Question: I am currently creating a code that has a subclass which will inherit the data fields and methods of a superclass. The subclass will also have an additional field but I wanted to start with one field.
I am using an input file called birds.csv that has 4 columns. I want to add 5th coumn with 10 rows of data which I already did.
I am using that subclass to get and set the methods of the field and initialize it.
I currently have 4 errors with my code and I really need help with what I need to fix.
Code:
'''
import java.io.BufferedReader;
import java.io.FileReader;
import java.io.IOException;
import java.util.ArrayList;
import java.util.List;
public class TestingCode {
public static void main(String[] args) {
//error checking for commandline input
if(args.length != 1){
System.out.println("Please enter at least one input file into the argument.");
//terminates the program if more than 1 is entered
System.exit(1);
}
String csvFile = args[0];
String line = "";
String cvsSplitBy = ",";
List<HawaiiNativeForestBirds> listofBirds = new ArrayList<HawaiiNativeForestBirds>();
try (BufferedReader br = new BufferedReader(new FileReader(csvFile))) {
while ((line = br.readLine()) != null) {
// use comma as separator
String[] bird = line.split(cvsSplitBy);
HawaiiNativeForestBirds Hawaiinbird = new HawaiiNativeForestBirdsWithMoreData(bird[0],bird[1],bird[2],Integer.valueOf(bird[3]),bird[4]);
listofBirds.add(Hawaiinbird);
}
}
catch (IOException e) {
e.printStackTrace();
}
HawaiiNativeForestBirds[] hbirds=new HawaiiNativeForestBirds[listofBirds.size()];
System.out.println("index " + " element ");
int i=0;
for (HawaiiNativeForestBirds hbird:hbirds){
i++;
System.out.println(i+" "+hbird);
}
hbirds= listofBirds.toArray(new HawaiiNativeForestBirds[listofBirds.size()]);
System.out.println("index " + "name "+ " Scientific Name "+ " Color " + " Population");
i=0;
for (HawaiiNativeForestBirds hbird:hbirds){
i++;
System.out.println(i+" "+hbird.toString());
}
hbirds= listofBirds.toArray(new HawaiiNativeForestBirds[listofBirds.size()]);
System.out.println("index " + "name "+ " Scientific Name "+ " Color " + " Population");
i=0;
for (HawaiiNativeForestBirds hbird:hbirds){
i++;
System.out.println(i+" "+hbird.toString2());
}
hbirds= listofBirds.toArray(new HawaiiNativeForestBirds[listofBirds.size()]);
System.out.println("index " + "name "+ " Scientific Name "+ " Color " + " Population" + " Author");
i=0;
for (HawaiiNativeForestBirds hbird:hbirds){
i++;
System.out.println(i+" "+hbird.toString3());
}
}
}
class HawaiiNativeForestBirds {
protected String name;
protected String scientificname;
protected String color;
protected Integer population;
public HawaiiNativeForestBirds(){
}
public HawaiiNativeForestBirds(String name, String scientificname,
String color, Integer population) {
super();
this.name = name;
this.scientificname = scientificname;
this.color = color;
this.population = population;
}
// getters and setters hidden
public String toString() {
String output = name + " " + scientificname + " " + color + " " + population;
return output;
}
public String toString2() {
population = population + 1;
String output = name.toUpperCase() + " " + scientificname.toUpperCase() + " "+ color.toUpperCase() + " " + population;
return output;
}
}
'''
Class 'HawaiiNativeForestBirdsWithMoreData':
'''
class HawaiiNativeForestBirdsWithMoreData extends HawaiiNativeForestBirds {
private String author;
public HawaiiNativeForestBirdsWithMoreData(){
}
public HawaiiNativeForestBirdsWithMoreData(String name, String scientificname,
String color, Integer population, String author) {
super(name, scientificname, color, population);
this.author = author;
}
public String getAuthor() {
return author;
}
public void setAuthor(String author) {
this.author = author;
}
public String toString3() {
population = population + 1;
String output = name.toUpperCase() + " " + scientificname.toUpperCase() + " " + color.toUpperCase() + " " + population + " " +author.toUpperCase();
return output;
}
}
'''
Here are my errors:
'''
TestingCode.java:84: error: cannot find symbol
System.out.println(i+" "+hbird.toString3());
^
symbol: method toString3()
location: variable hbird of type HawaiiNativeForestBirds
1 error
'''
Here is my input file :

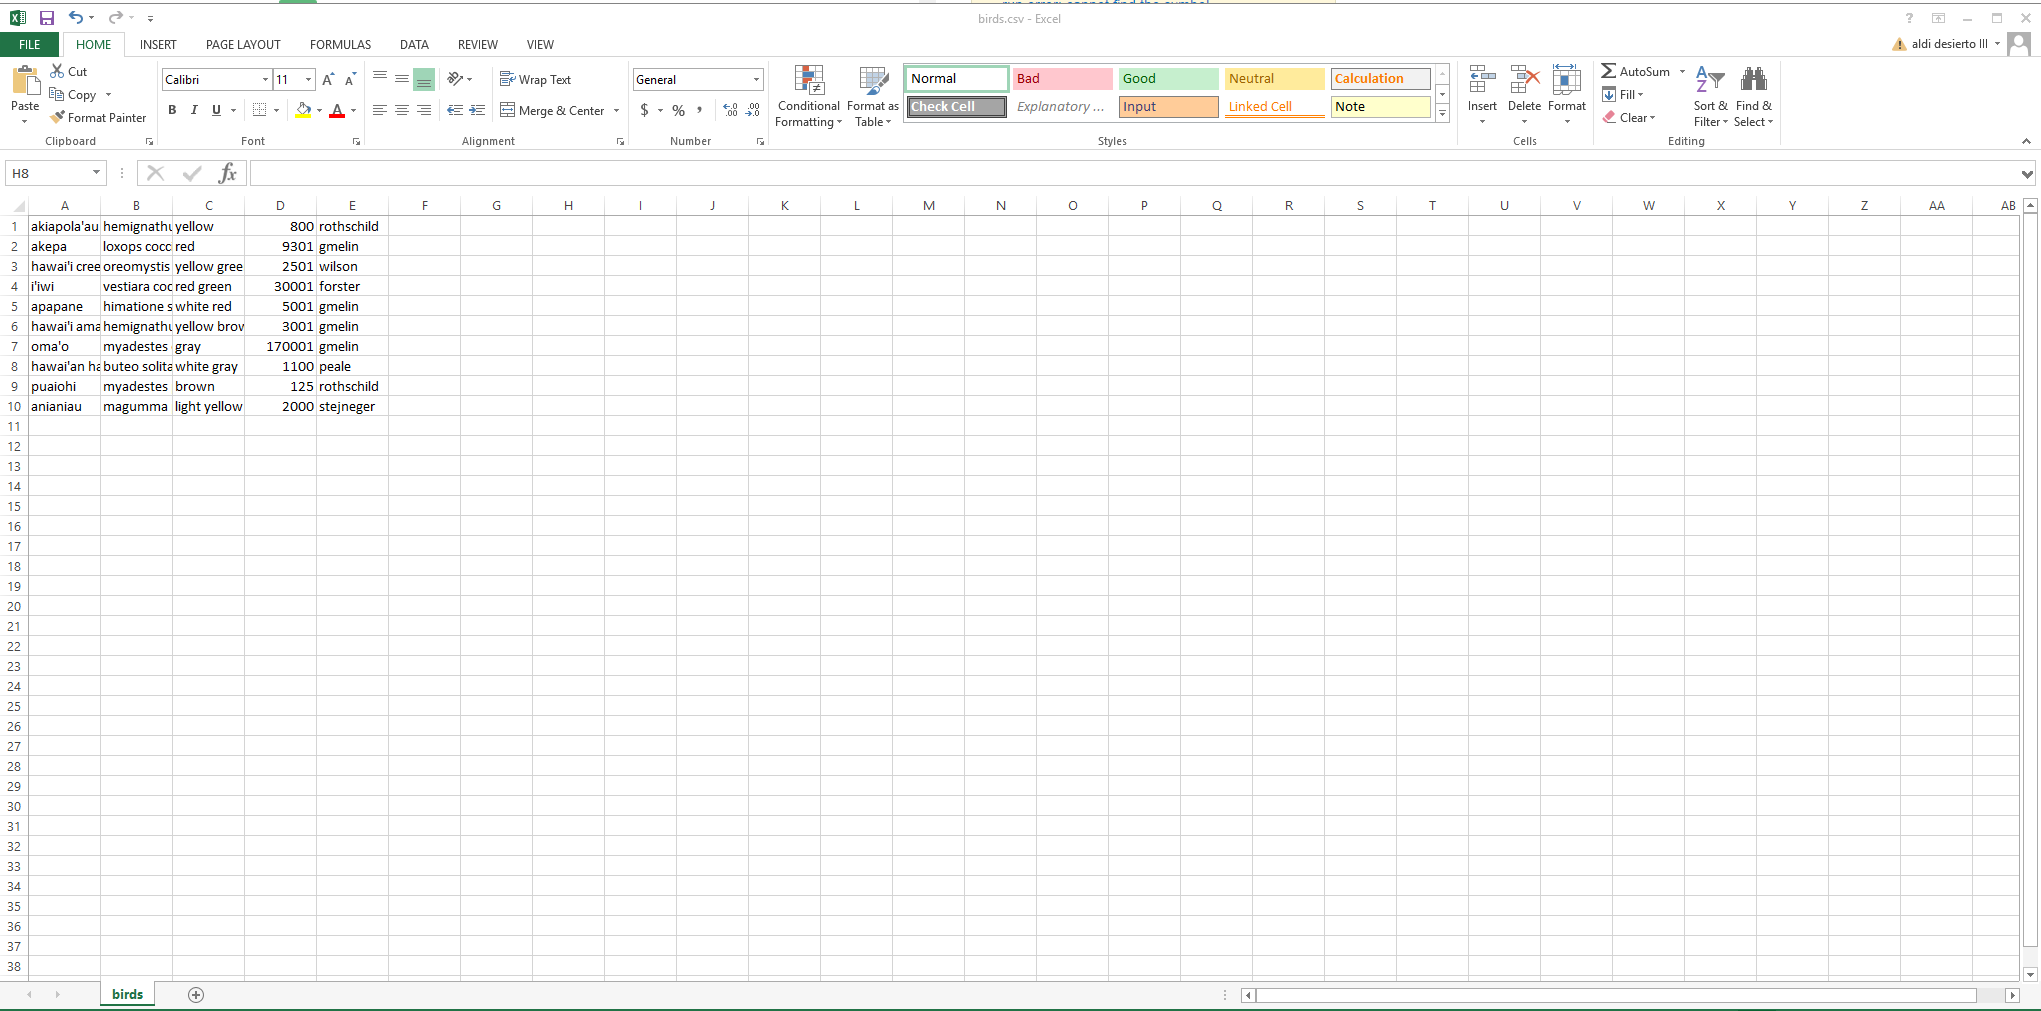
Answer: The problem may not be with your constructor by how you declared the instance of a bird. You have, the constructor as (String, String, String, Int, String), but your data is in the order (String, String, Int, String). Double check the order in your csv file and make sure it matches the order in which you are passing in the parameters.
Edit: After checking the csv file. the population is the 4th item in the list, so
'''
HawaiiNativeForestBirds Hawaiinbird= new HawaiiNativeForestBirds(bird[0],bird[1],Integer.valueOf(bird[2]), bird[3]);
'''
Also, as pointed out, there is a 5th parameter being passed in so you'll need to update the constructor to accommodate for it.
Edit for last error:
The data type of the array does not much what is needed to use the toString3() method. You'll only have access to toString() and toString2() while it is of type HawaiiNativeForestBirds even if the actual type contains toString3().